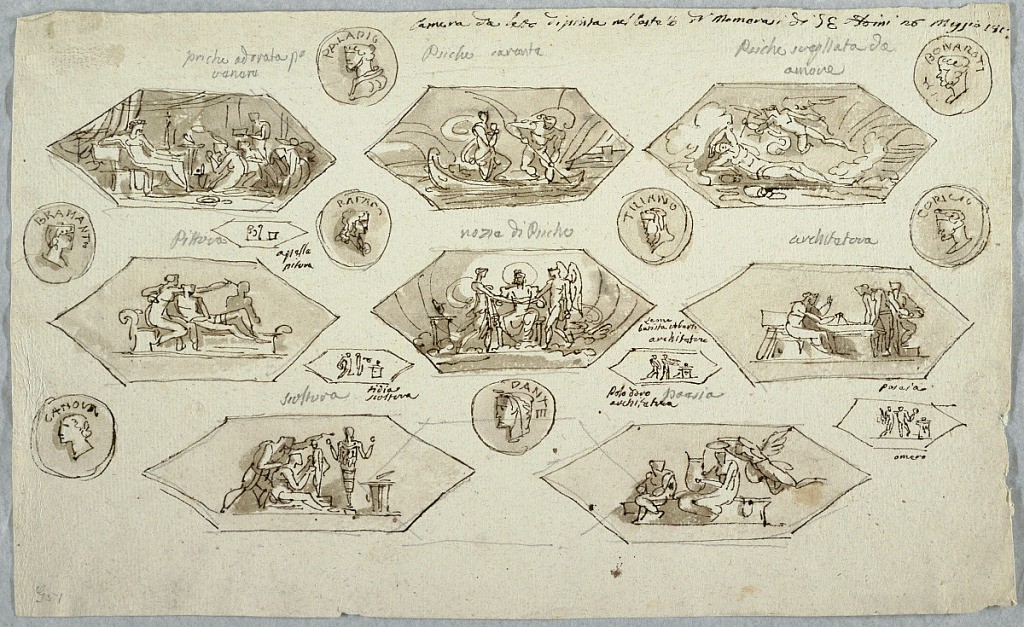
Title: Decoration for the Ceiling of a Bedroom in Villa Aldini, Montmorency
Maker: Felice Giani, Italian, 1758–1823
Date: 1813
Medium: Pen and brown ink, brush and brown wash with cream laid paper
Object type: Drawing
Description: Eight large hexagons distributed into three rows; eight circular medallions with hands, distributed into wedges and four small hexagons.  On second row, three hexagons showing respectively: Venus and companions adore Psyche. Psyche in boat charon. Cupid touches with his arrow the sleeping Psyche. Third row: small hexagon with decorative motif. Fourth row: three large hexagons showing respectively:  girl outlining shadow of her lover at the wall; an architect over his plans. In intervals, two small hexagons, with sketches. Fifth row: small hexagon with two figures beside altar.